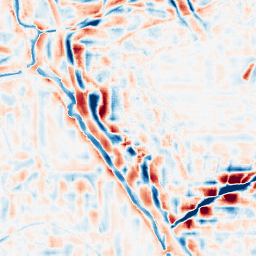
Category: wavelet
Decomposition family: wavelet_reverse_biorthogonal
Decomposition parameters: wavelet: rbio4.4
level: 4
Upsampling method: lanczos
Upsampling parameters: scale: 4
Upsampling scale: 4